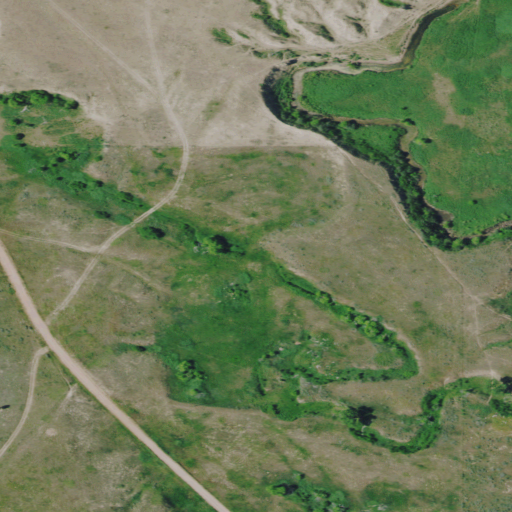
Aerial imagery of valley in Montana named Lynch Coulee containing grassland, herbaceous wetlands, and woody wetlands